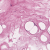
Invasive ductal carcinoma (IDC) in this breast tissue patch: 0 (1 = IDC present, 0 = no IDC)